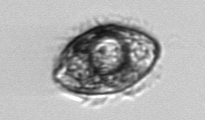
Label: Pleuronema